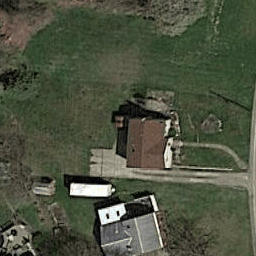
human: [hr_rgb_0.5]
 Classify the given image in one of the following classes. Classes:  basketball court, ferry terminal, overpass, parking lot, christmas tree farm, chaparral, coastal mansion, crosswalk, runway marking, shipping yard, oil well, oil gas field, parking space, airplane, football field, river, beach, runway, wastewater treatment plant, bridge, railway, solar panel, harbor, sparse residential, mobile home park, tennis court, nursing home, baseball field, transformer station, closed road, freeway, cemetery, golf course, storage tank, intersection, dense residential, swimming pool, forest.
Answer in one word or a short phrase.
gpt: sparse residential